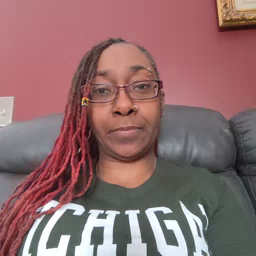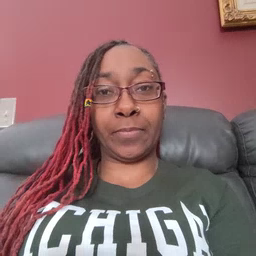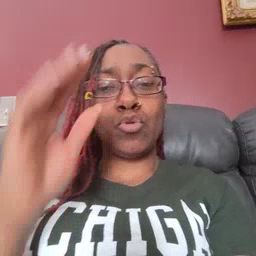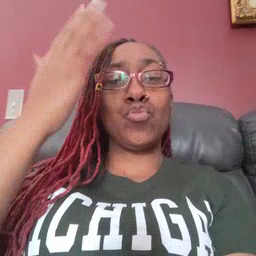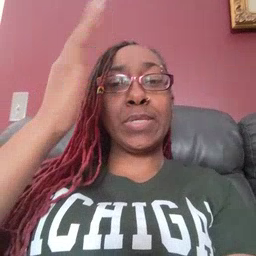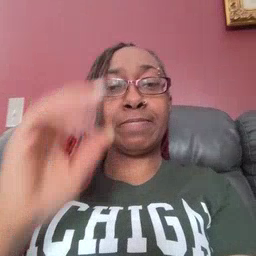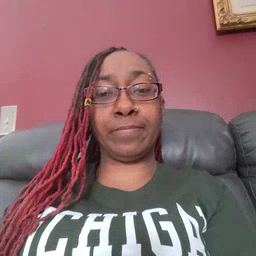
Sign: tree